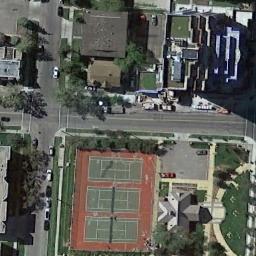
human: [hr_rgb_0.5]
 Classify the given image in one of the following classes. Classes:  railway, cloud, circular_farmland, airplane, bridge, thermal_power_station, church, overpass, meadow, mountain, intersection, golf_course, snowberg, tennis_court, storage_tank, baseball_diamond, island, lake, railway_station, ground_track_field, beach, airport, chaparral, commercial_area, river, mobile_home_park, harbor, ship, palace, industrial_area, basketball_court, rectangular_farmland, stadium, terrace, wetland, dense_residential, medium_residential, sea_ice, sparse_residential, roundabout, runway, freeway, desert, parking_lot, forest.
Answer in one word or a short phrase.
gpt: tennis_court